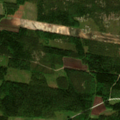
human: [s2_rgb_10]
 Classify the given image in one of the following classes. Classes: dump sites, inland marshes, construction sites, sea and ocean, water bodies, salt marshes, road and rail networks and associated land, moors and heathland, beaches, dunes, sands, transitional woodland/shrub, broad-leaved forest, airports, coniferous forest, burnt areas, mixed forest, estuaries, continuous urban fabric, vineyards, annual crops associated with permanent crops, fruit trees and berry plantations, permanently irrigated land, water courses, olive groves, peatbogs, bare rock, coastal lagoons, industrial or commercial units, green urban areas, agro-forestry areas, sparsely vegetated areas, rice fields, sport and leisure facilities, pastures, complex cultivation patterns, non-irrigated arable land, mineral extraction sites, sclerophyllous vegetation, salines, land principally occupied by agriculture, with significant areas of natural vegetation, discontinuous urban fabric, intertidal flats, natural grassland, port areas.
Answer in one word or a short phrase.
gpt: non-irrigated arable land, coniferous forest